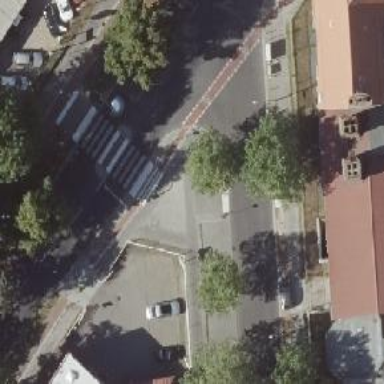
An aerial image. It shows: Unmarked crossing on the road.